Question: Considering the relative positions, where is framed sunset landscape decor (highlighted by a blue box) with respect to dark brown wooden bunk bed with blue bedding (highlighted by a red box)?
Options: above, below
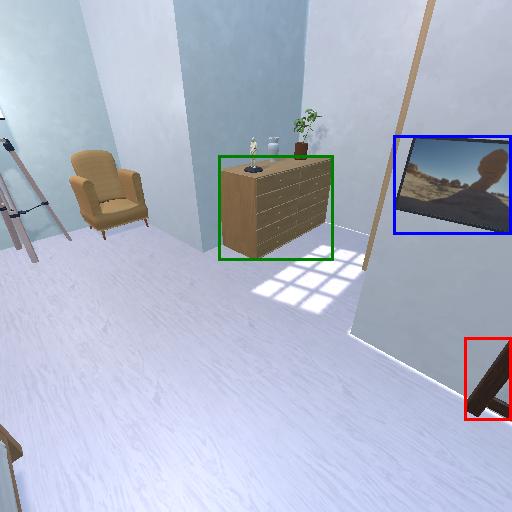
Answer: above